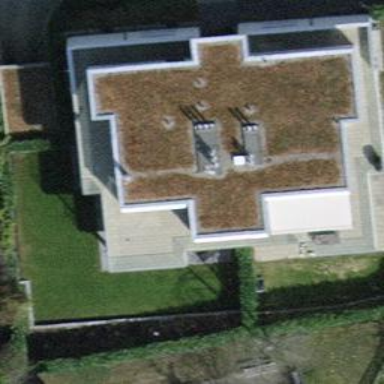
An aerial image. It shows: Building with flat roof oriented across its structure.